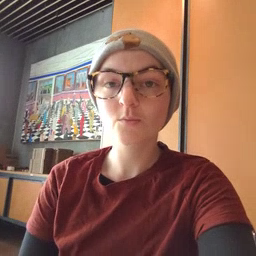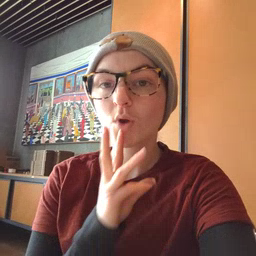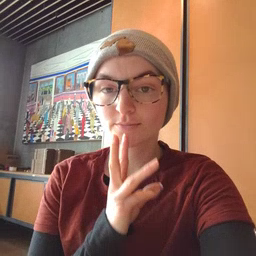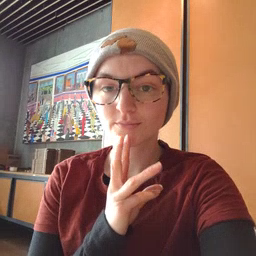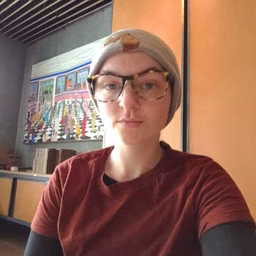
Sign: water